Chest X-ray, AP view. Patient: 55 years old, sex M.
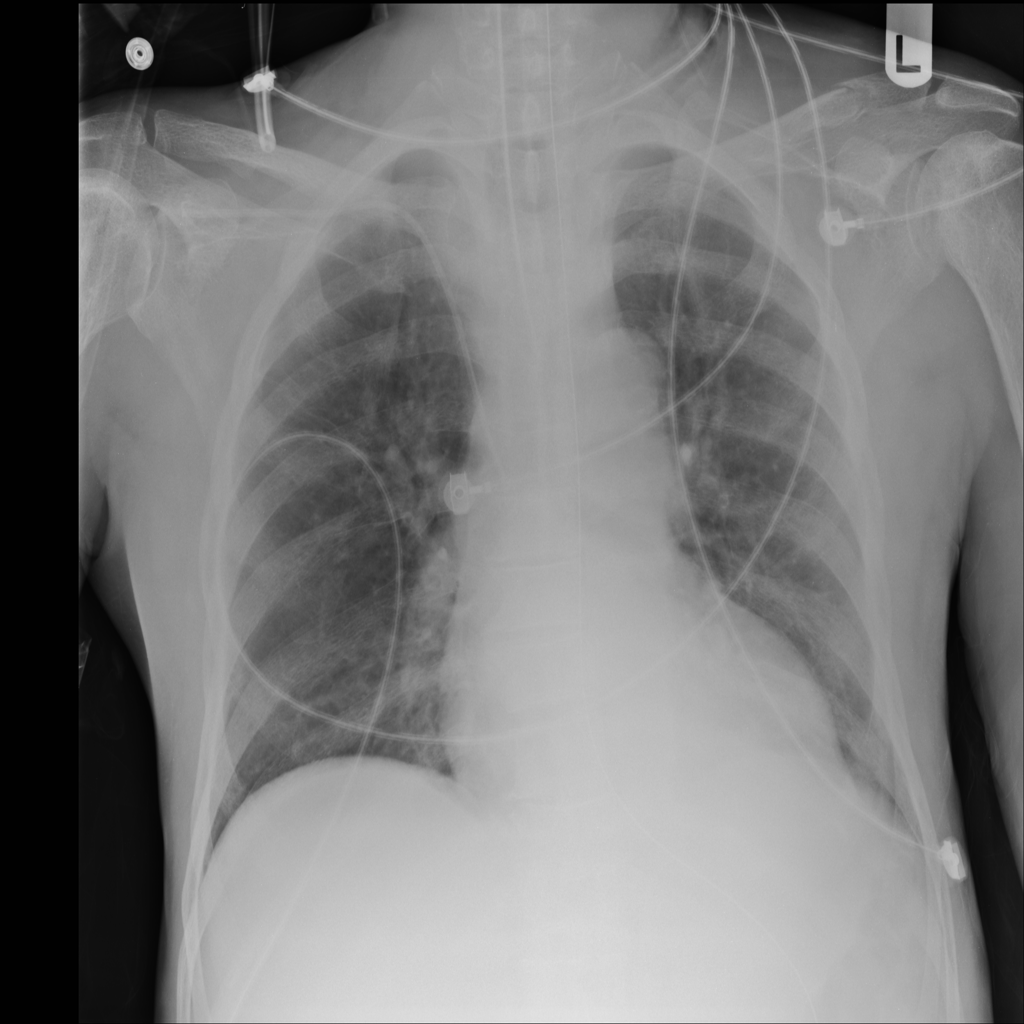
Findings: Atelectasis, Infiltration